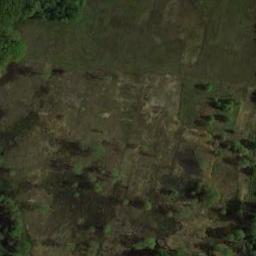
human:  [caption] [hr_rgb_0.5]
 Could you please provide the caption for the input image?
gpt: Numerous trees are on the meadow .

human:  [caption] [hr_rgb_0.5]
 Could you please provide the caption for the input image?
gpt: This meadow is kind of sparse where it is bald somewhere .

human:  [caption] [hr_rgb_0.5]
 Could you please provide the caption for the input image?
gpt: There are many green trees on the green grass .

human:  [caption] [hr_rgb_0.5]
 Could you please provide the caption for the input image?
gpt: The entire image is dominated by grass .

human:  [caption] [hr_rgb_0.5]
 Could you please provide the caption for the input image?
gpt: There are many green trees on the brown meadow .